Question: I am writing my first cross-platform mobile application with the PhoneGap.
In PhoneGap's site I found that JQuery Mobile is the most usefull for UI in PhoneGap. Then i found some tutorials for JQuery(<URL>. they are ok in the web browsers, but when i start it on IPhone Simulator JQuery doesnt work.
Why? How can i solve this problem.

UPD: I use
'''
<link rel="stylesheet" href="http://code.jquery.com/mobile/1.0a1/jquery.mobile-1.0a1.min.css" />
<script type="text/javascript" src="http://code.jquery.com/jquery-1.4.3.min.js"></script>
<script type="text/javascript" src="http://code.jquery.com/mobile/1.0a1/jquery.mobile-1.0a1.min.js"></script>
'''
like in tutorial
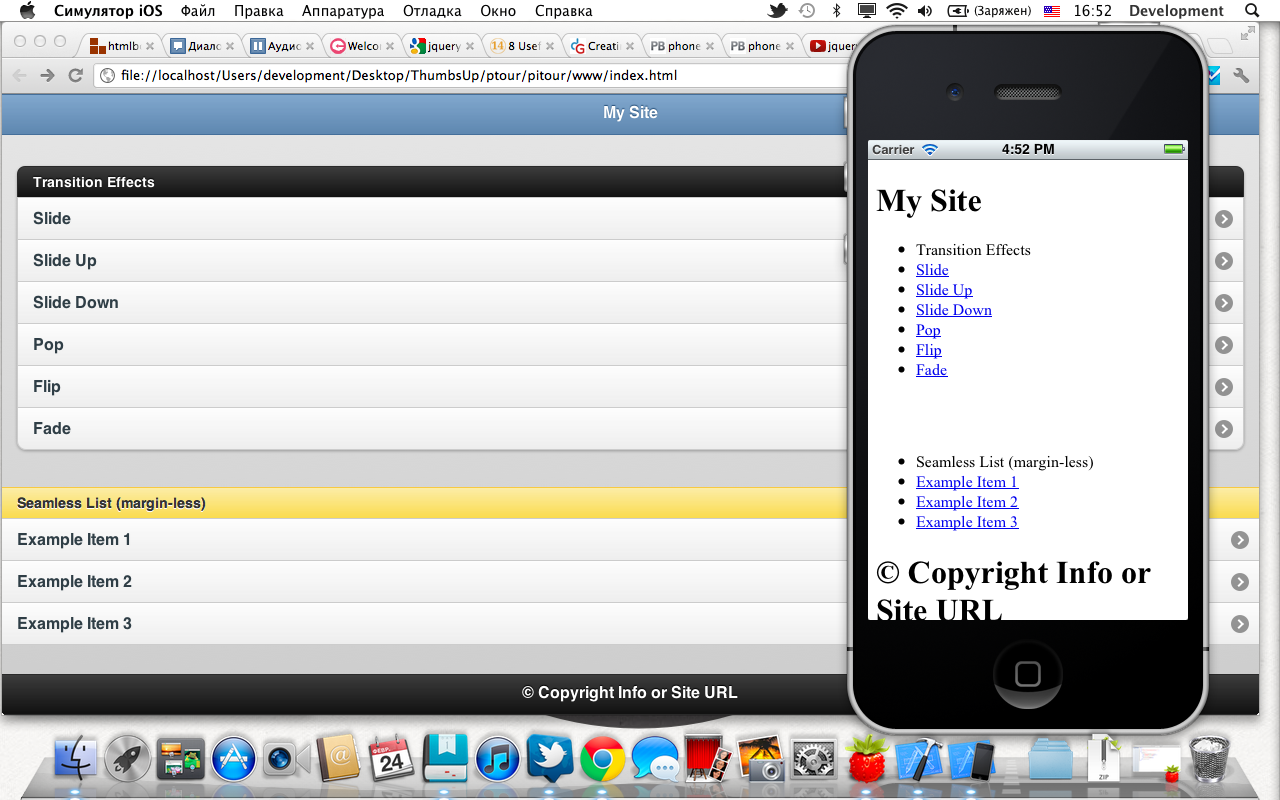
Answer: Have you included the below files in your index.html
'''
<script type="text/javascript" src="js/jquery-1.6.2.min.js"></script>
<script type="text/javascript" src="js/jquery.mobile-1.0rc1.js"></script>
'''
I checked your tutorial link,it been mentioned
'''
<script type="text/javascript" src="http://code.jquery.com/jquery-1.4.3.min.js"></script>
<script type="text/javascript" src="http://code.jquery.com/mobile/1.0a1/jquery.mobile-1.0a1.min.js"></script>
'''
May be you DOM is generated before your JQuery file are loaded. So I suggest you to download them locally into your JS folder and refer as I mentioned in the above